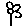
Label: flower